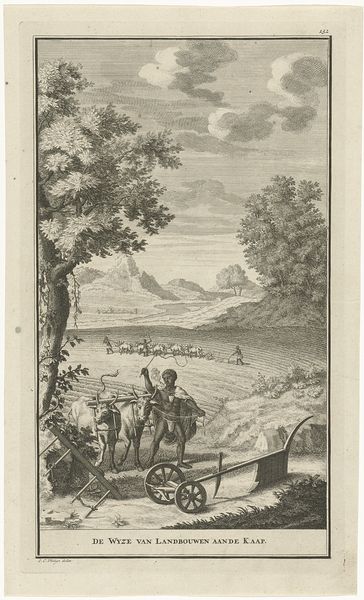
Titel: Hottentot die zijn akker bewerkt
Künstler: Jan Caspar Philips
Standort: Amsterdam
Institution: Rijksmuseum
Schlagwörter: himmel, wolken, bäume, landschaft, berge, men, people, white, black, country, dark, gray, print, brown, peitsche, cloud, clouds, horses, man, sky, tree, field, hill, hills, landscape, mountain, mountains, nature, horizon, lane, street, summer, trees, landwirtschaft, america, grass, river, stream, path, road, drawing, ochsen, pflug, animals, sketch, tail, scene, dirt, cape, leaves, cart, rectangle, ground, pencil, peak, bush, cattle, cows, farm, farmer, book, leaf, fields, horn, horns, oxen, sheep, dutch, farmers, stick, page, whip, scythe, wheel, vines, coach, coaches, sepia, tools, wheels, vista, countryside, agriculture, fieldwork, mule, pathway, plough, plow, ox, rows, plowing, teeth, cotton, driver, bulls, yoke, burden, farmland, sleds, implement, furrow, furrows, van landbouwen, slacw, south africa